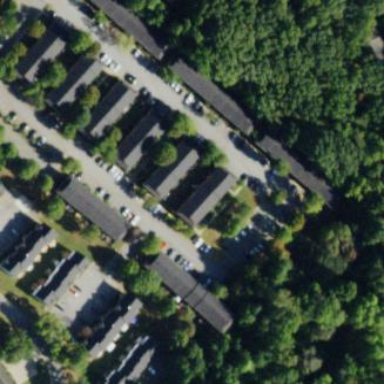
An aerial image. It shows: Residential area.